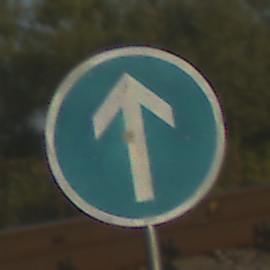
Verkehrszeichen: VorgeschriebeneFahrtrichtungGeradeaus
Umgebung: Outdoor, RoadRail
Tageszeit: SunriseSunset
Wetter: Clear
Licht: Natural
Jahreszeit: NotSpecified
Kontrast: HighContrast